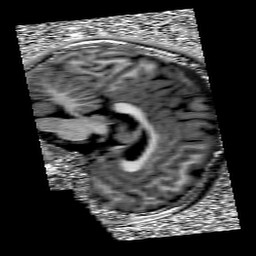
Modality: UNIT1
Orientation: sagittal
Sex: female
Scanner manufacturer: siemens
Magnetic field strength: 3 T
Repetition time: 5 s
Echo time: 0.00355 s